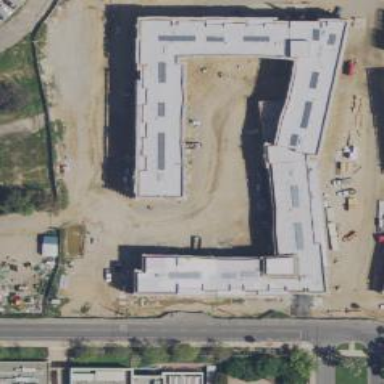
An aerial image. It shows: Dormitory building.